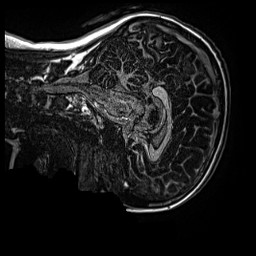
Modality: MP2RAGE
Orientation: sagittal
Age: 12
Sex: female
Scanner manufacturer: siemens
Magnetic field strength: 3 T
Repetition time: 4 s
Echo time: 0.00299 s